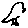
Label: bird